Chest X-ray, PA view. Patient: 50 years old, sex M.
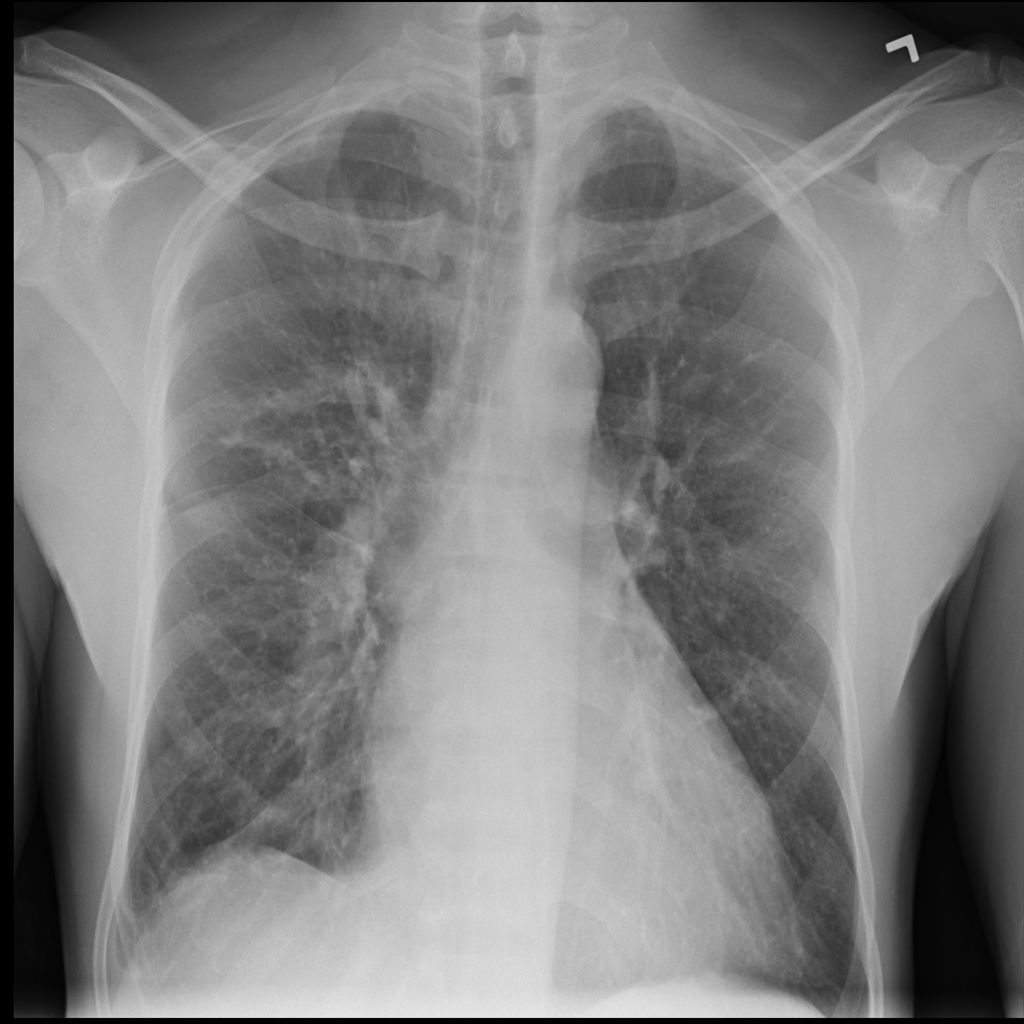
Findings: Effusion, Infiltration